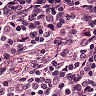
Metastatic tissue present: no